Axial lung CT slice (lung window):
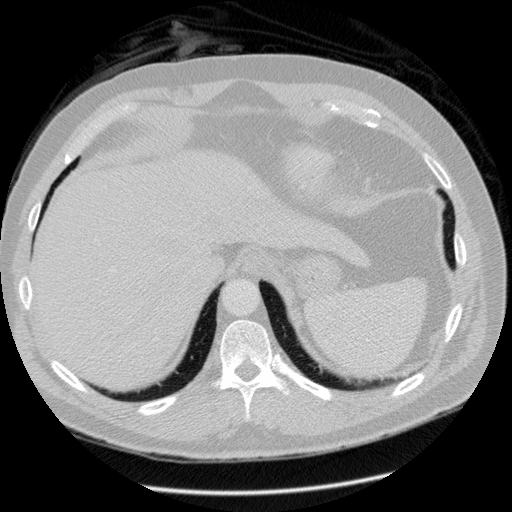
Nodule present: no